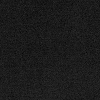
Atmospheric dust classification: dusty